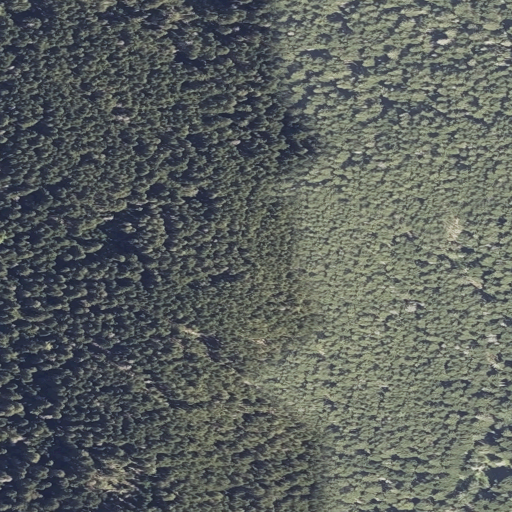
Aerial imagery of mountain in Maine named Old Field Hill containing evergreen forest and woody wetlands